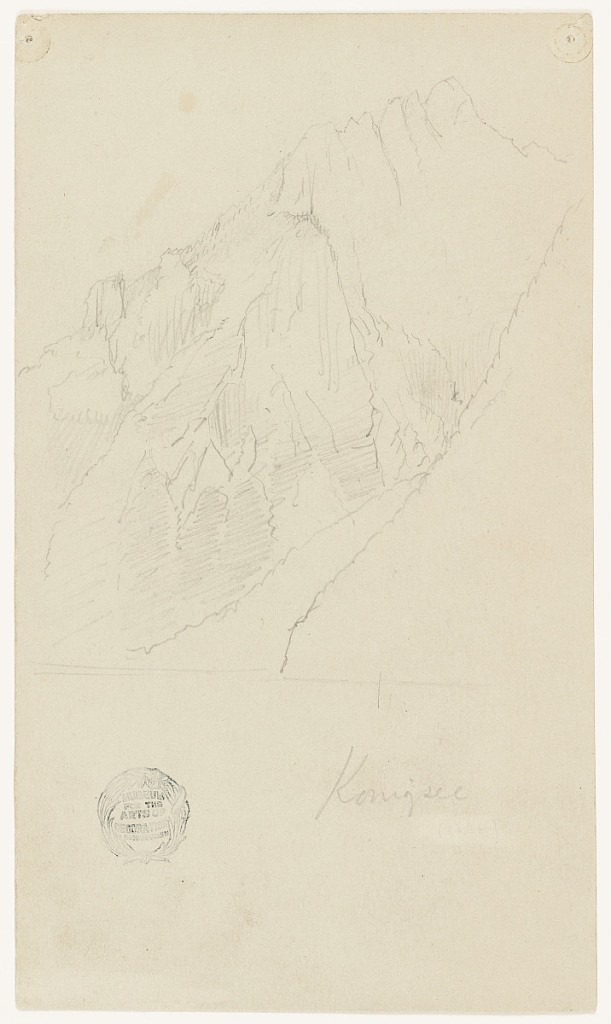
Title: Mountains over the Königssee, Germany
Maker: Frederic Edwin Church, American, 1826–1900
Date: July 1868
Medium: Graphite on gray-green wove paper
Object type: Drawing
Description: Landscape sketch showing a view of alpine mountains above the Königssee in Germany. The lake's placid water extends from the foreground to the middle distance, where it encounters the lake's steep shoreline, formed by a wooded mountainside at right. At center, a rugged mountain with craggy peaks and several washes and ridges is rendered in some detail.